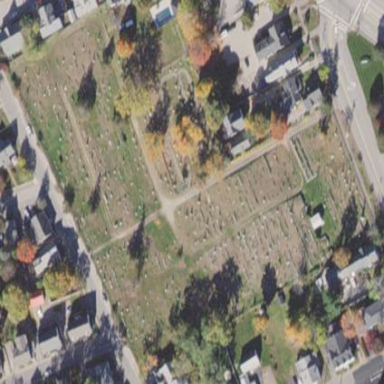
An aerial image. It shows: Cemetery.